Frequency: 95000
Velocity: 0,2945
Power: 1,1
Pulse duration: 0,0000001
Pass count: 1
Magnification: 10
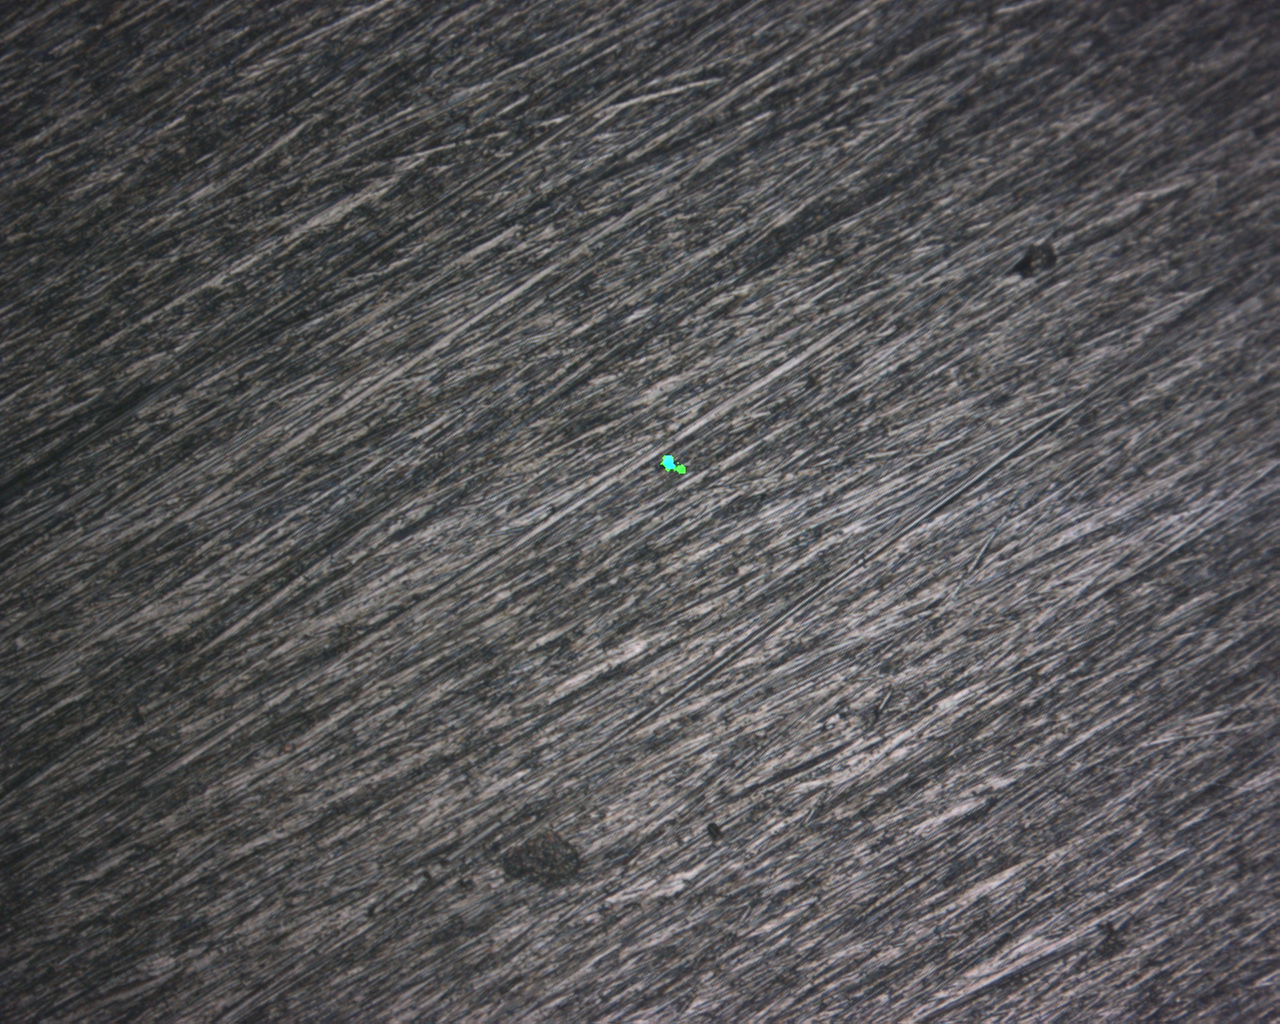
Measured width: 102.892
Other width: 4.833